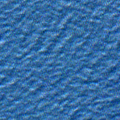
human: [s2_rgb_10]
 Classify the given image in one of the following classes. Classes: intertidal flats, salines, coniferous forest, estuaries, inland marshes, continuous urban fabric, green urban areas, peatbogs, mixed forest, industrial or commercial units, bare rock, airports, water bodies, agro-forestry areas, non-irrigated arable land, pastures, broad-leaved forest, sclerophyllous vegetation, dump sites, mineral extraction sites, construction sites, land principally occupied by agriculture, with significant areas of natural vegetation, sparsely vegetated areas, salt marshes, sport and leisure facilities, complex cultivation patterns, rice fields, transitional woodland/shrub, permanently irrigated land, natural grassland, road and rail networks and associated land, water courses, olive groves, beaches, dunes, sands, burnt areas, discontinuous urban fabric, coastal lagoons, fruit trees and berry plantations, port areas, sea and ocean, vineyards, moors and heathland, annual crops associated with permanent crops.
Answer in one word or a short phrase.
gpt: sea and ocean